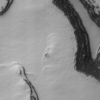
Label: not_dusty